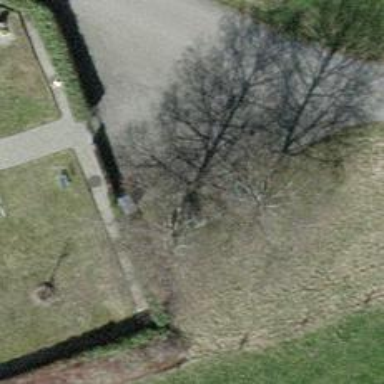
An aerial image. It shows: Bench for seating.